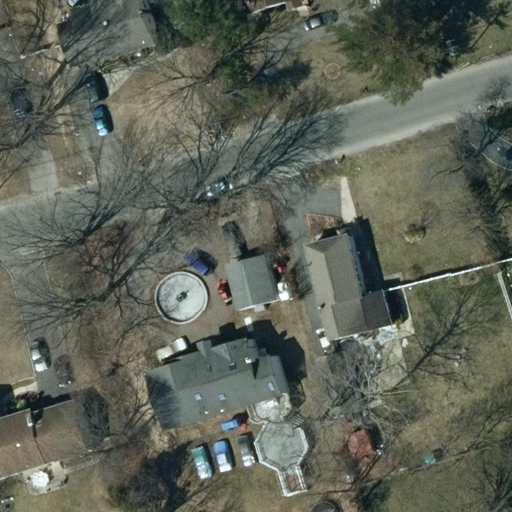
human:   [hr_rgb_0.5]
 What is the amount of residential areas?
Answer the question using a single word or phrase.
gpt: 1

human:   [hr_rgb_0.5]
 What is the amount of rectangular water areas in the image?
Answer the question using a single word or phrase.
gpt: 0

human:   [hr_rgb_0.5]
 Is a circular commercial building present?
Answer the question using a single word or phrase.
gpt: no

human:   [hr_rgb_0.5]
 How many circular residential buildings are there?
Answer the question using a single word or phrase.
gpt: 0

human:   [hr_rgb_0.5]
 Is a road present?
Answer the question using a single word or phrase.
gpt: yes

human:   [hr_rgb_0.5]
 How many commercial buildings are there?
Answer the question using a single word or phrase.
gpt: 0

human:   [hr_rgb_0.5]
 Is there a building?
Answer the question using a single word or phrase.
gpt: yes

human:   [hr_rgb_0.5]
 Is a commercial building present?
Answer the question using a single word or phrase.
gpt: no

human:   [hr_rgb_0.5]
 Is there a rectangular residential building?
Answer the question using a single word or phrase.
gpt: yes

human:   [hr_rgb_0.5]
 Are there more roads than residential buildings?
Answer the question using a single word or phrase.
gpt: no

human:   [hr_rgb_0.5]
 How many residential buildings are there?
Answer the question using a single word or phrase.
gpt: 5

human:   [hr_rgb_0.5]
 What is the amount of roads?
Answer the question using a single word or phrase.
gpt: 1

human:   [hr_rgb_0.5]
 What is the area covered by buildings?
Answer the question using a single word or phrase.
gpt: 1188m2

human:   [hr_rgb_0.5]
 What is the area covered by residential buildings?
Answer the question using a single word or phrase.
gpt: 1028m2

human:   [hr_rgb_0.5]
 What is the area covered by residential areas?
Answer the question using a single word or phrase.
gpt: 10619m2

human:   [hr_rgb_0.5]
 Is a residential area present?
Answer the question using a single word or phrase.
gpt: yes

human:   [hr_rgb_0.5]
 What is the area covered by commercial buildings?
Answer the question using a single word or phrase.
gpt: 0m2

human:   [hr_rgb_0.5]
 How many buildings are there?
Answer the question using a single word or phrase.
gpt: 7

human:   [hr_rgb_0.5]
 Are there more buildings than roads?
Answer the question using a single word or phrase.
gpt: yes

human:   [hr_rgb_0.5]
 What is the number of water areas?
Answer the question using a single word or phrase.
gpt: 0

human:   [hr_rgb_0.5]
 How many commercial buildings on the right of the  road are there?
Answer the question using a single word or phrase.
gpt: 0

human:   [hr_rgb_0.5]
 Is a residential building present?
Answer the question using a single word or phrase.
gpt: yes

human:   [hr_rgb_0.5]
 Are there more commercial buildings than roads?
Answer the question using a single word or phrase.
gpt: no

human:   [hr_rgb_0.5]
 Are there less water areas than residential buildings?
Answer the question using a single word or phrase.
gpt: yes

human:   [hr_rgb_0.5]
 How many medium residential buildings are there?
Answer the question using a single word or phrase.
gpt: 4

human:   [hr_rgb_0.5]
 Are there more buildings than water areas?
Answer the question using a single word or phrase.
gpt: yes

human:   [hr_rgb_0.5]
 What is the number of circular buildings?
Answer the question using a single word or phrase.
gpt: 0

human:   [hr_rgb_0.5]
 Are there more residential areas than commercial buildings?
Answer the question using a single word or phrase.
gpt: yes

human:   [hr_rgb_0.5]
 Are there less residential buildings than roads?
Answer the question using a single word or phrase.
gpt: no

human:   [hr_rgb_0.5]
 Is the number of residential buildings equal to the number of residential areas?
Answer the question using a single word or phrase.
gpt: no

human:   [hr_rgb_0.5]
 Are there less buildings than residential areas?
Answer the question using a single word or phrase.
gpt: no

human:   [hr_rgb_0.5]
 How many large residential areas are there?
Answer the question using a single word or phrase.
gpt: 1

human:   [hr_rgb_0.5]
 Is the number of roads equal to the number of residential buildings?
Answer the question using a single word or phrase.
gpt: no

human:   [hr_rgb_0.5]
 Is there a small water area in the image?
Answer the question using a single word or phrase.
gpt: no

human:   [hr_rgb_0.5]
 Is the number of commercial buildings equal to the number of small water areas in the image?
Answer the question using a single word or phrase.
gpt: yes

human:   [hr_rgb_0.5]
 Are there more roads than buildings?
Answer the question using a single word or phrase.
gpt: no

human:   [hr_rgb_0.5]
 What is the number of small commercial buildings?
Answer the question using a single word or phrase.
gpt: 0

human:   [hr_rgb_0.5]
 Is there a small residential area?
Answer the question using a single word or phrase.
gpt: no

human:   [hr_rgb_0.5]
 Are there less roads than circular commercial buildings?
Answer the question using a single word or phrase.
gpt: no

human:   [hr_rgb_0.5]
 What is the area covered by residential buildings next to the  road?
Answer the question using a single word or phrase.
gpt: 1028m2

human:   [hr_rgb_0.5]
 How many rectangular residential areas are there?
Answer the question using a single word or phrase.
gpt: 1

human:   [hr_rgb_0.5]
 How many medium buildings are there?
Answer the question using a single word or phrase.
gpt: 4

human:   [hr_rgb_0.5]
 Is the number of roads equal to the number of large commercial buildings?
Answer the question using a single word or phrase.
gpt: no

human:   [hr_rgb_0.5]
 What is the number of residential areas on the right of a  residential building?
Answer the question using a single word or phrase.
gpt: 0

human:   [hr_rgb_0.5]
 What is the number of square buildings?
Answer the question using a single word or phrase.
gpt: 0

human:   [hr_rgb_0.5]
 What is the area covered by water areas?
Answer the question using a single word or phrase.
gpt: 0m2

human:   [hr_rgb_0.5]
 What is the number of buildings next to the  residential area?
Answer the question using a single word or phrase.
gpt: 7

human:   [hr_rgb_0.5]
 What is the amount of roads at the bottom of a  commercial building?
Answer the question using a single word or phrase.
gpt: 0

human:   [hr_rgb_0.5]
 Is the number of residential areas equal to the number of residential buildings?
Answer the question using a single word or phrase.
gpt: no

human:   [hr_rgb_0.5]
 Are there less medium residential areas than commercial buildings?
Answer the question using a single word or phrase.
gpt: no

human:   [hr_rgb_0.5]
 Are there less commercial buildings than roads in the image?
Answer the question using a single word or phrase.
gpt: yes

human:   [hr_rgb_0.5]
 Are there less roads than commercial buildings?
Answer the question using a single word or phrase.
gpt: no

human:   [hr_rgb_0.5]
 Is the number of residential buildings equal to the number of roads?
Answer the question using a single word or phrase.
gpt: no

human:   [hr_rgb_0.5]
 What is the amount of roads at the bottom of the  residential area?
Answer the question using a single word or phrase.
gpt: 0

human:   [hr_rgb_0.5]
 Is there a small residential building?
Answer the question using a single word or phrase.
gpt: yes

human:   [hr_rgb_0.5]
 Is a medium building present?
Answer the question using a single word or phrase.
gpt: yes

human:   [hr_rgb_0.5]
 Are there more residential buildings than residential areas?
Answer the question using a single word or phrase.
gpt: yes

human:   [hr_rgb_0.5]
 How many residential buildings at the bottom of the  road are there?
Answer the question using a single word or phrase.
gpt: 3

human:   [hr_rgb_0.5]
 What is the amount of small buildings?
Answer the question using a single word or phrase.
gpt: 3

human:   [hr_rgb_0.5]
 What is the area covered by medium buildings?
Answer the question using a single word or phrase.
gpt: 1000m2

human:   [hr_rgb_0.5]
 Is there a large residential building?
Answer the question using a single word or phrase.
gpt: no

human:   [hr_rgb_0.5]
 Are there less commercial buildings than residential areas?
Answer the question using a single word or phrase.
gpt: yes

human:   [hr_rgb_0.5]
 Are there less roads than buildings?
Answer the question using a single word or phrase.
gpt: yes

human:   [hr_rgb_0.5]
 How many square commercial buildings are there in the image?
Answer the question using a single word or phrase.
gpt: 0